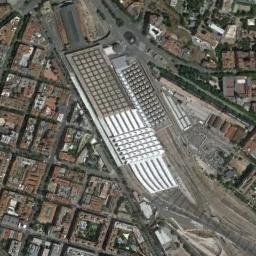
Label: railway_station